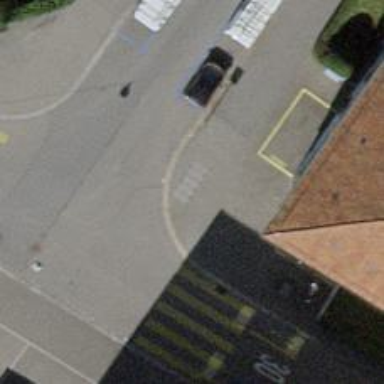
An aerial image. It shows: Asphalt sidewalk.